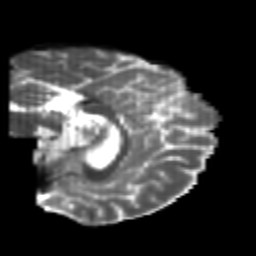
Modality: T2w
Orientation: sagittal
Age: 22
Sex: female
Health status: healthy
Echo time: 0.074 s